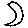
Label: moon